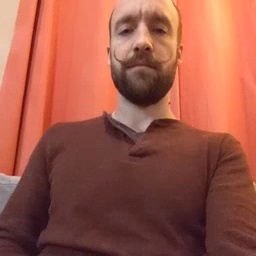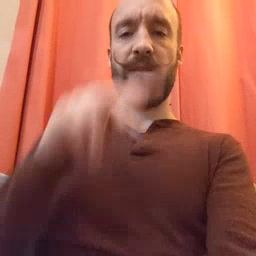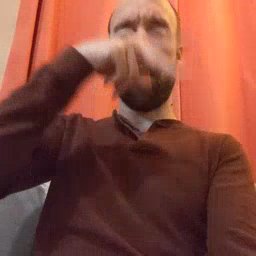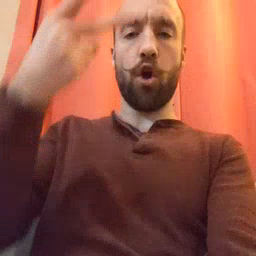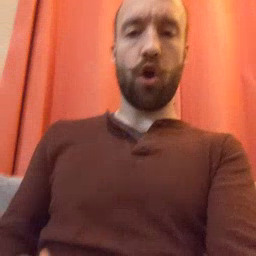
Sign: fall